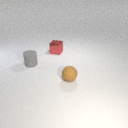
small red metal cube to the left of small brown rubber sphere